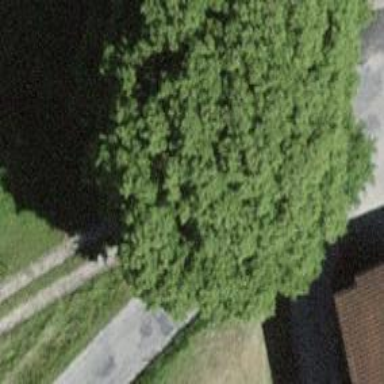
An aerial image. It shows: Landmark tree with broadleaved deciduous leaves. There is brown bench nearby.